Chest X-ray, PA view. Patient: 62 years old, sex F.
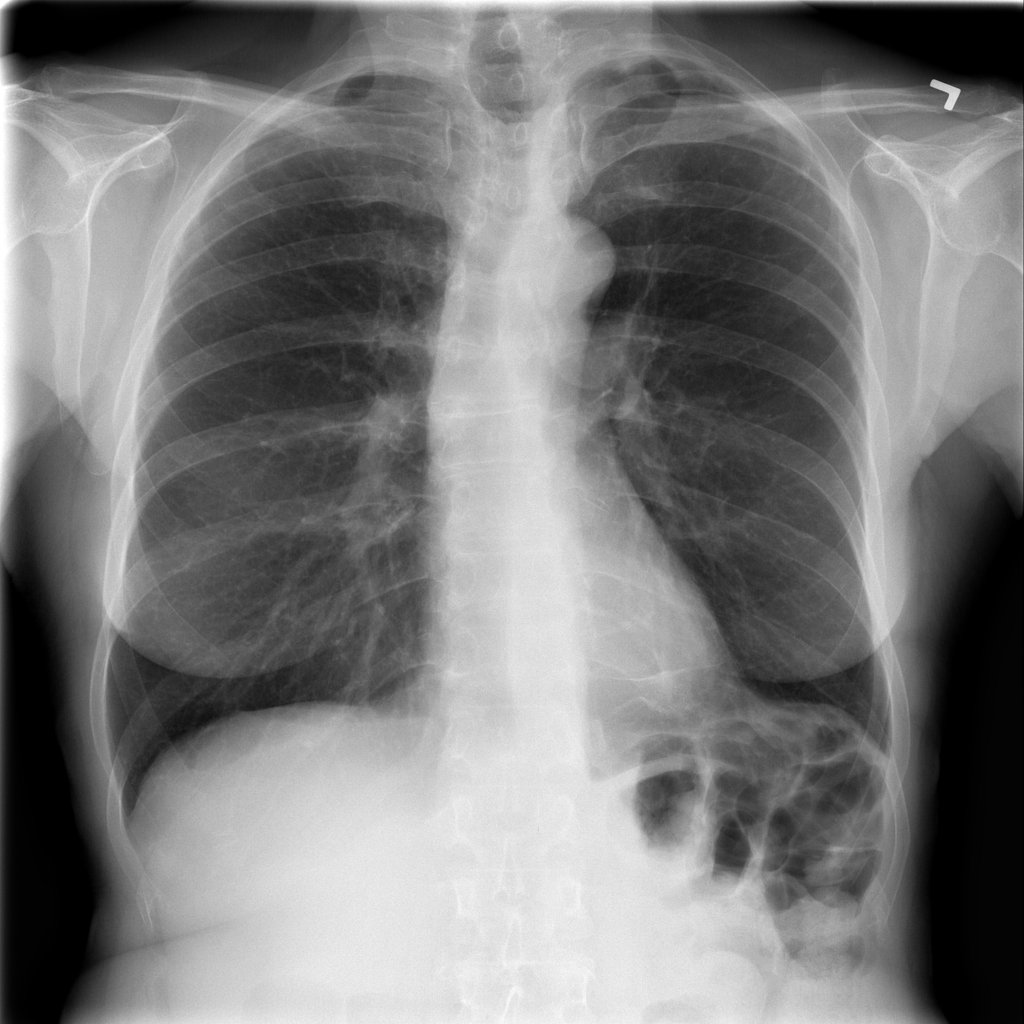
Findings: Atelectasis